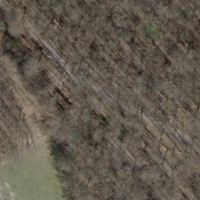
EUNIS habitat code: 41
Species observed at this site:
Chorthippus biguttulus
Gomphocerippus rufus